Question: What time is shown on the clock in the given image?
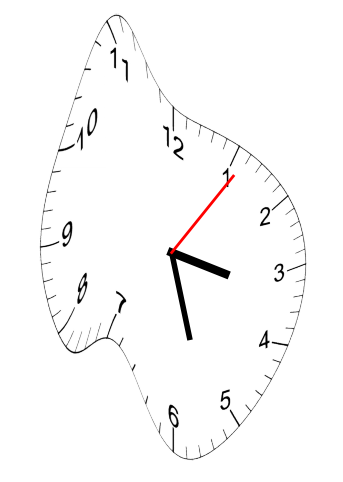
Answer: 03:27:06